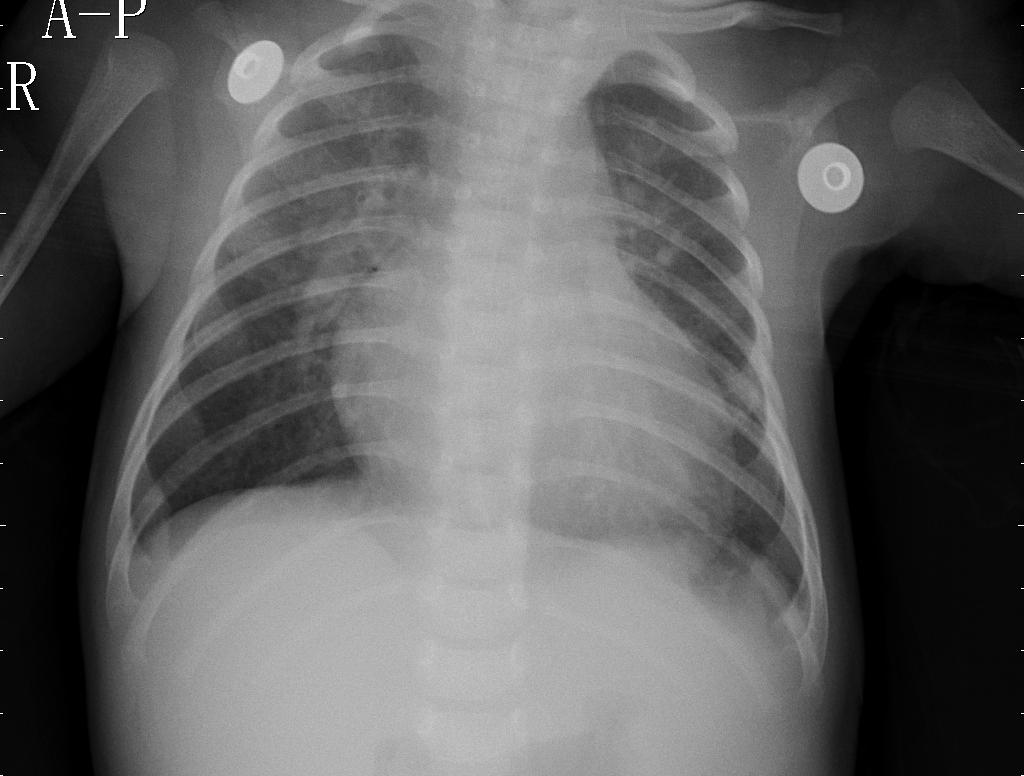
Diagnosis: PNEUMONIA